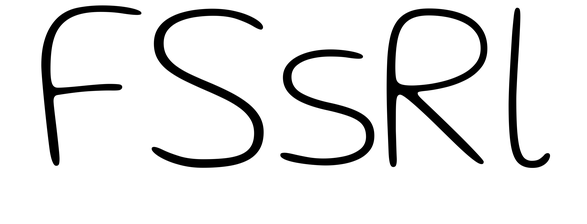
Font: Gluten_Thin